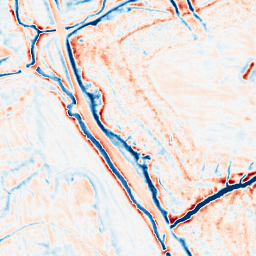
Category: edge_preserving
Decomposition family: bilateral
Decomposition parameters: d: 15
sigma_color: 75
sigma_space: 50
Upsampling method: sinc_blackman
Upsampling parameters: scale: 4
kernel_size: 8
Upsampling scale: 4